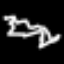
Label: squiggle